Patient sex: F
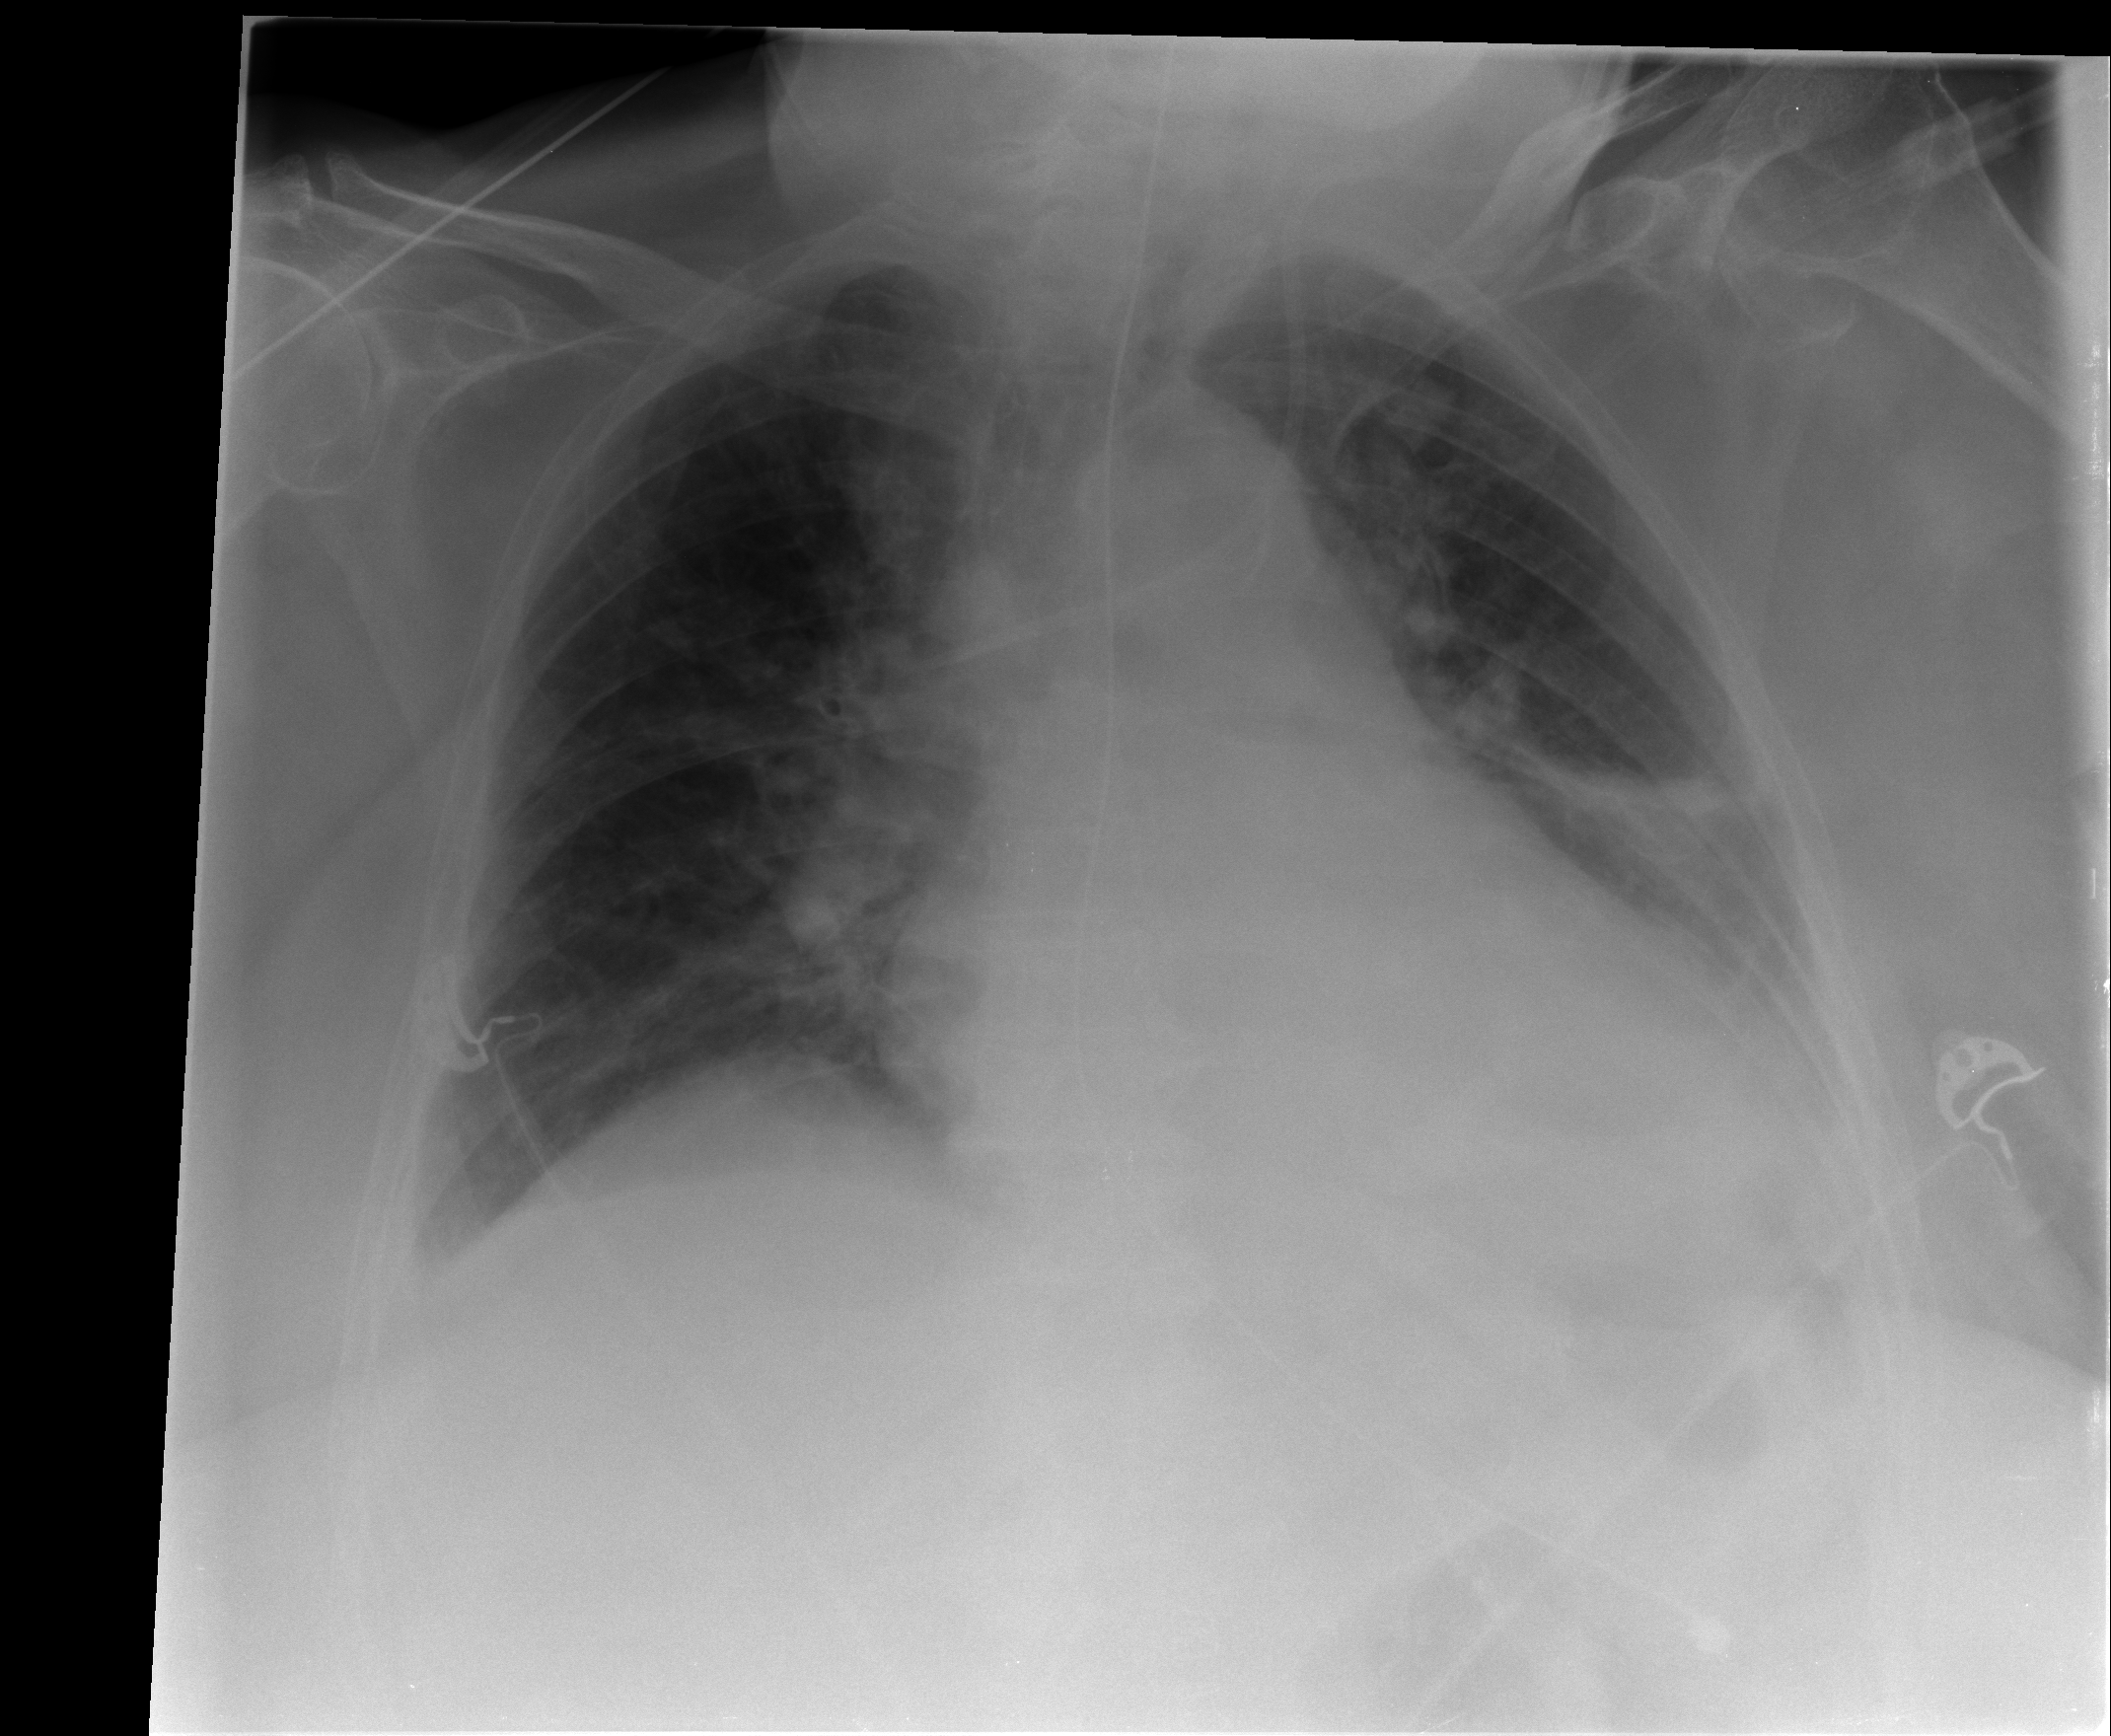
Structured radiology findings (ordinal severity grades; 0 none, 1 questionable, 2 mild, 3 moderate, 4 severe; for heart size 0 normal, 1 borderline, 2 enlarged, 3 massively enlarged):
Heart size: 2
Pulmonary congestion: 2
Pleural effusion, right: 0
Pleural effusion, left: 2
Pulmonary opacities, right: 0
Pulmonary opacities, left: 0
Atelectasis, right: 0
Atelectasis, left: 2